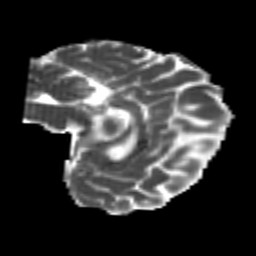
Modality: MD
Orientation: sagittal
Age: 21
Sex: female
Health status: healthy
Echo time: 0.074 s